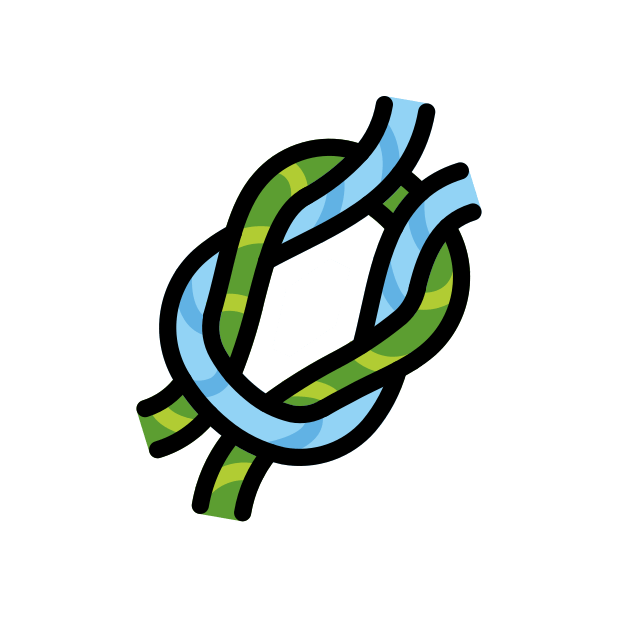
Emoji: 🪢
Name: knot
Unicode: 0x1faa2